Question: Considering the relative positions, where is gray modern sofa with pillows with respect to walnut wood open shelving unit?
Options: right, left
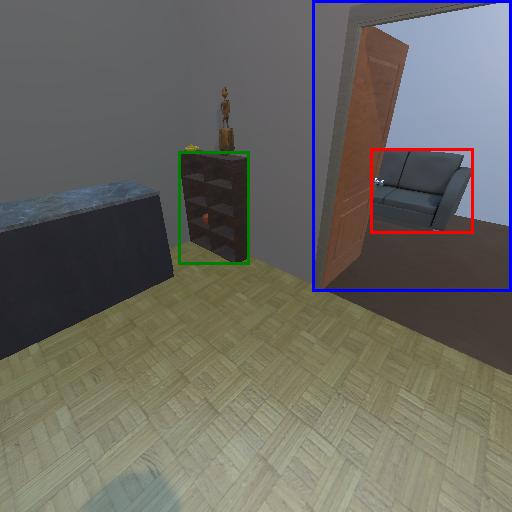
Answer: right